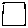
Label: square